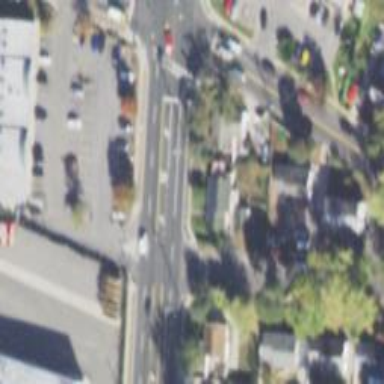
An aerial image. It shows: Unmarked road crossing.